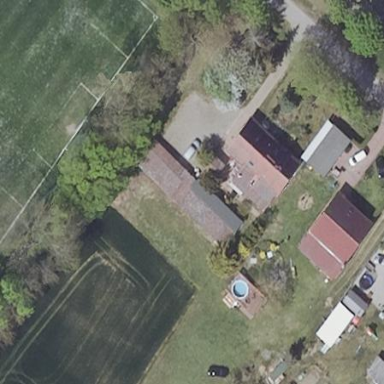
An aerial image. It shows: Farm auxiliary building.